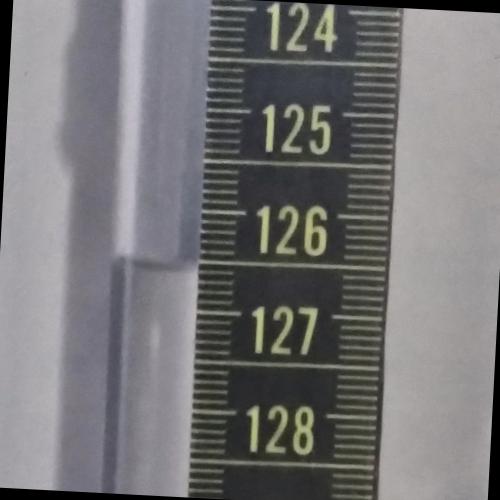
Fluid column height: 126.6 cm